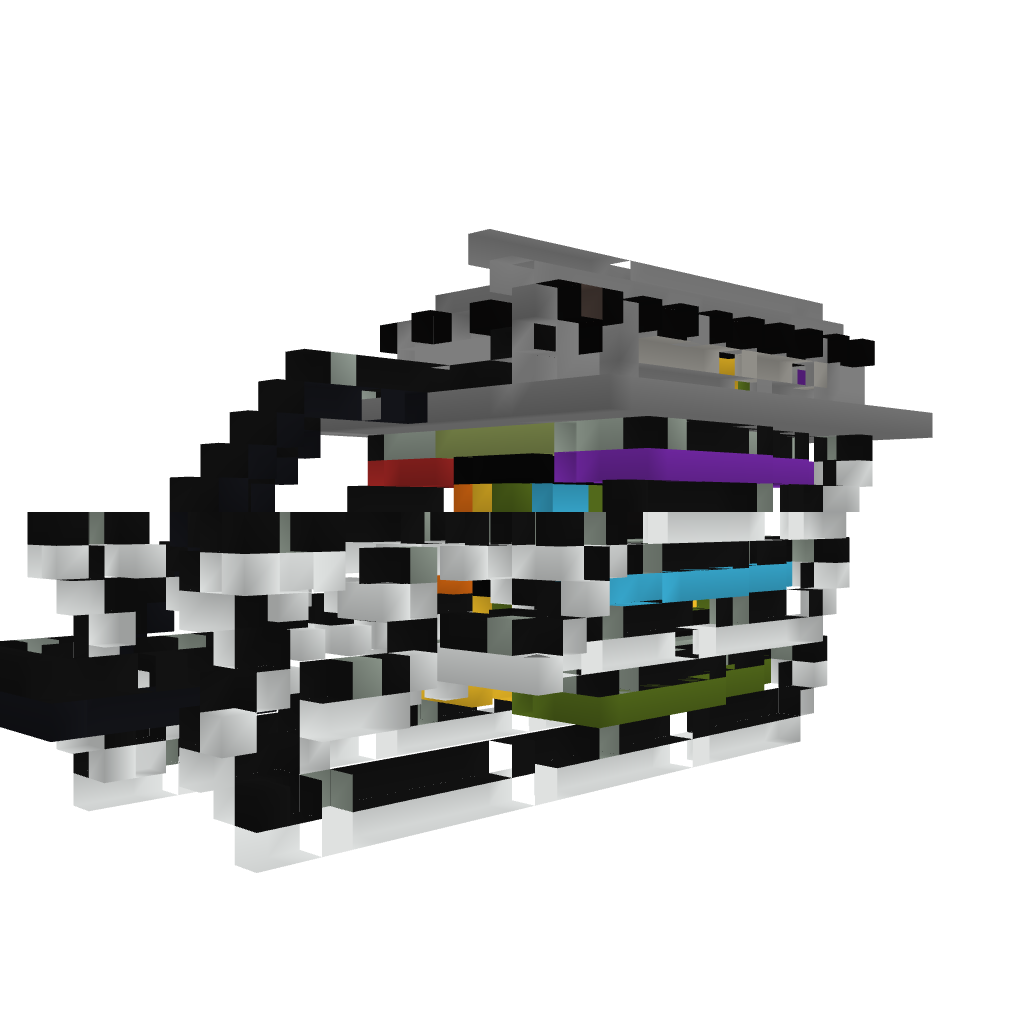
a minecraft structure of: Rainbow Run 6 Lane Mini-game